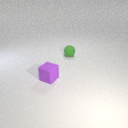
small purple rubber cube to the left of small green rubber sphere